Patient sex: F
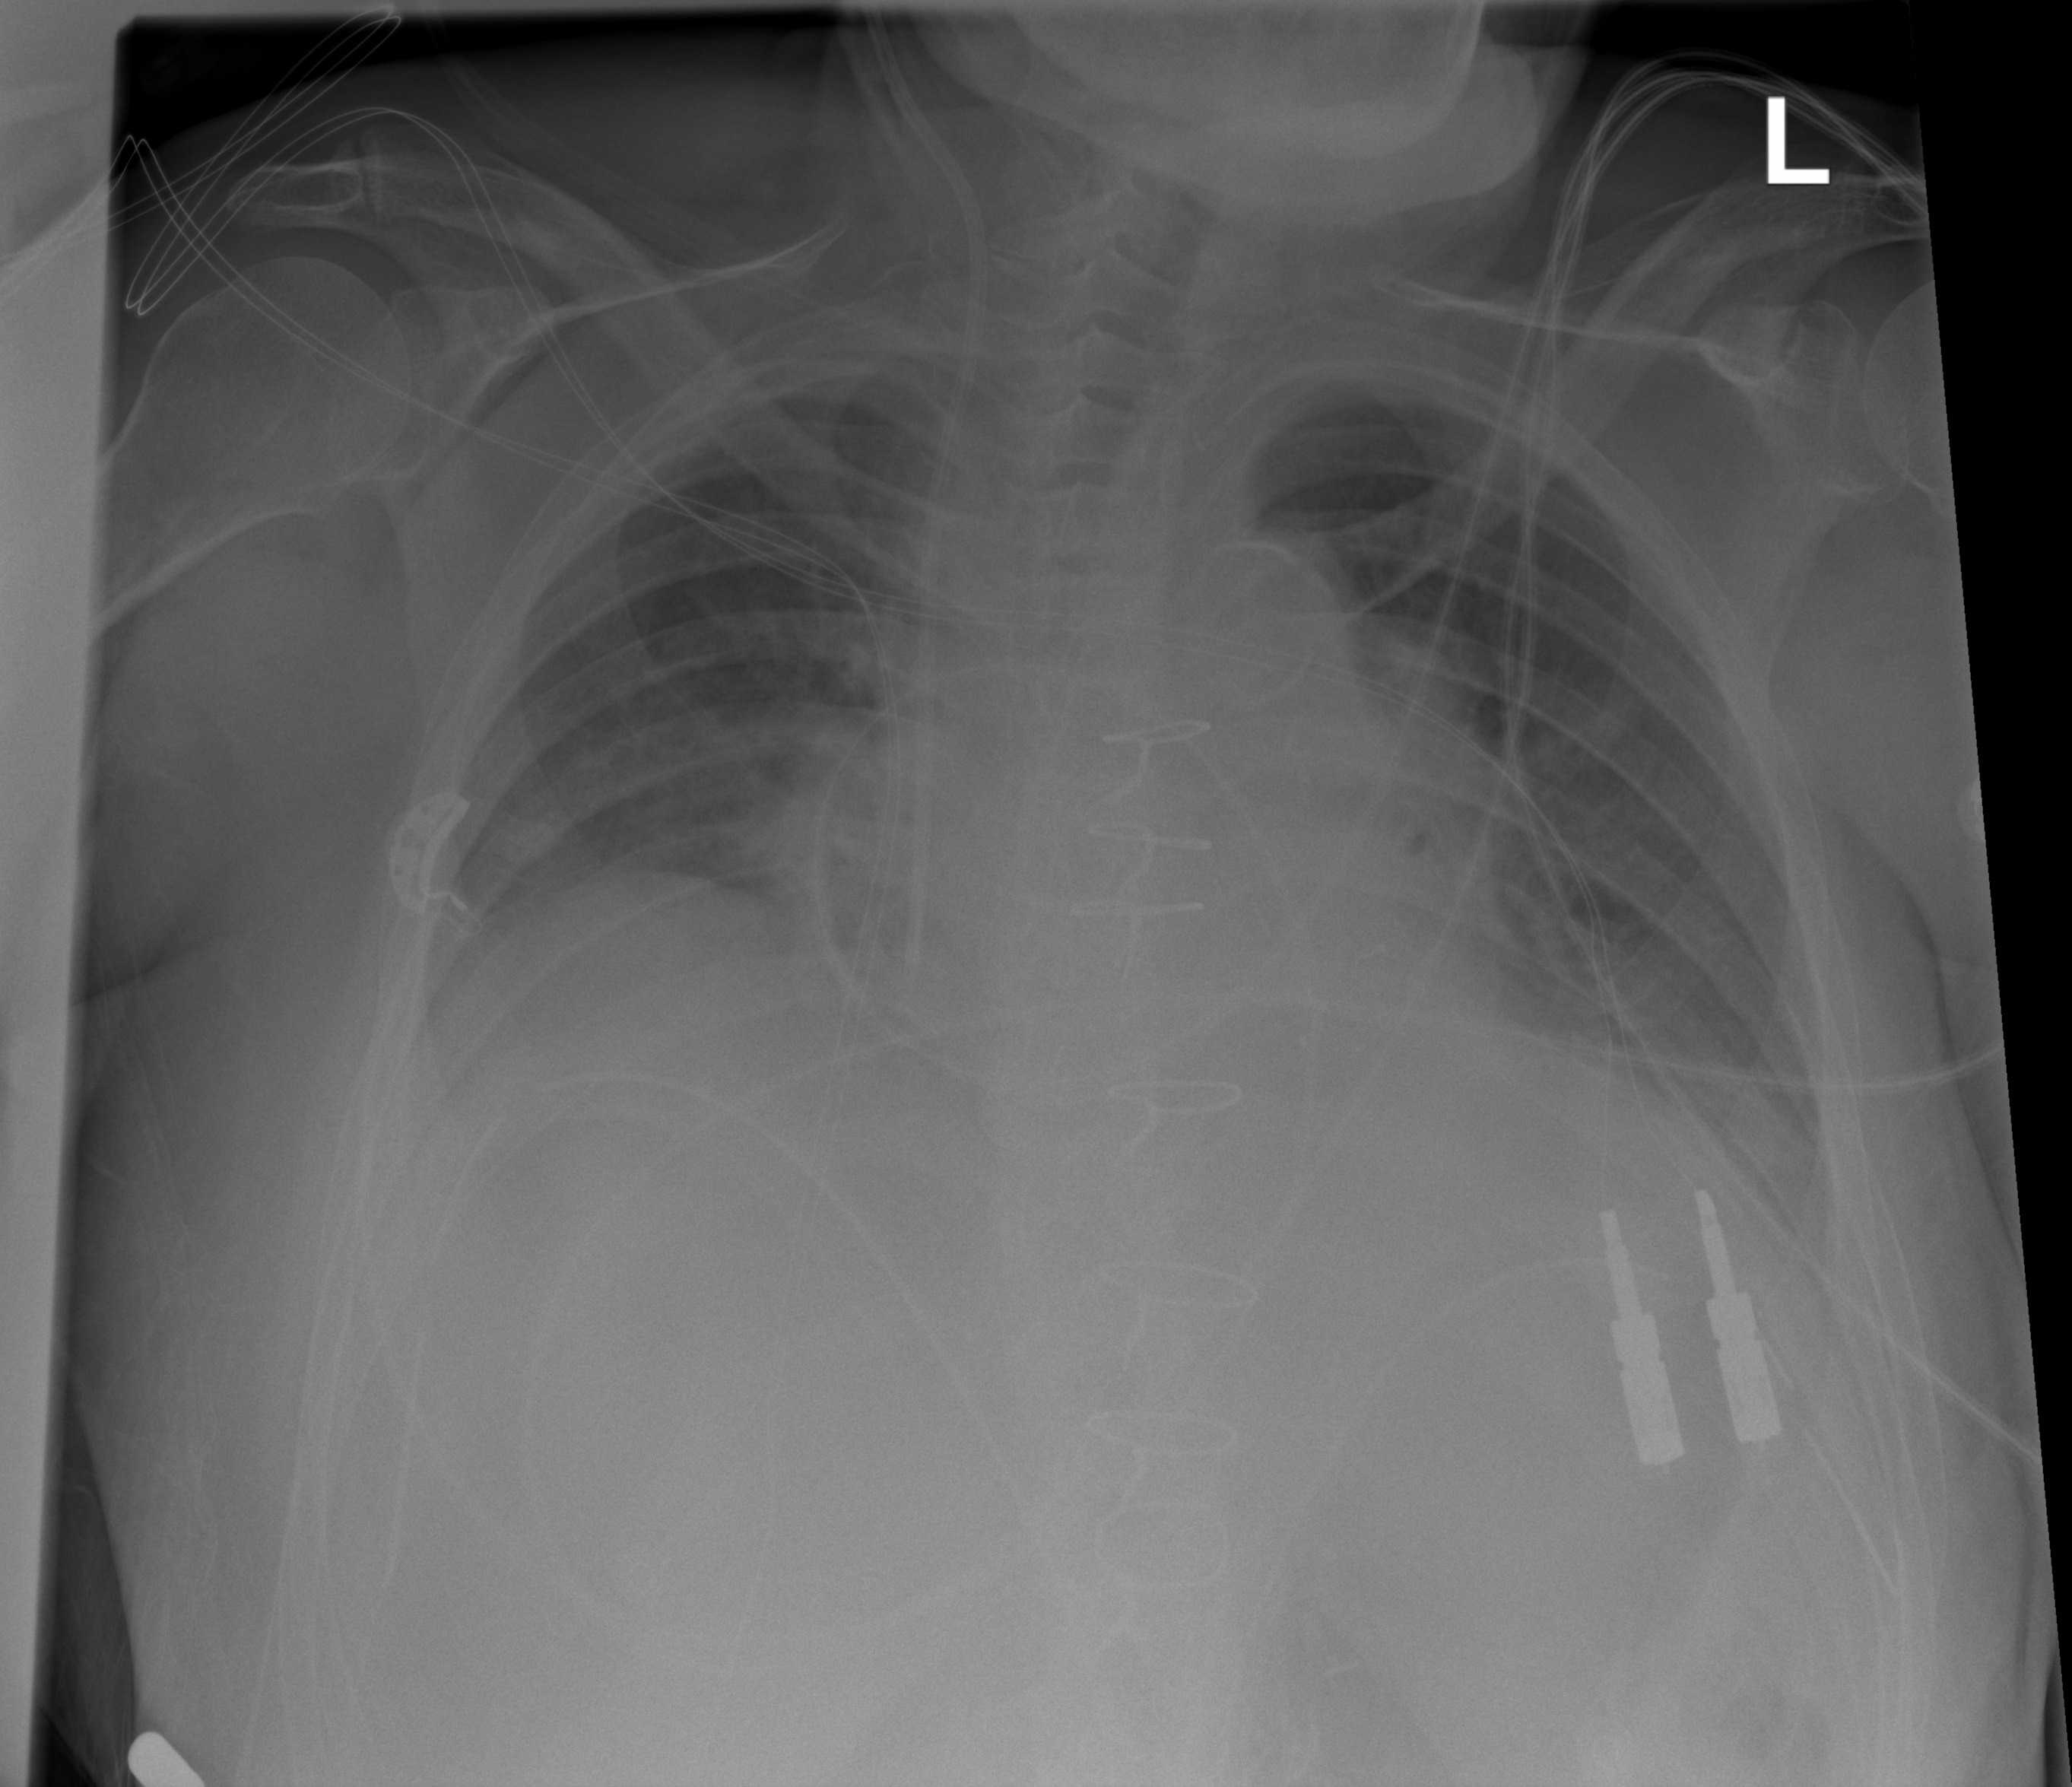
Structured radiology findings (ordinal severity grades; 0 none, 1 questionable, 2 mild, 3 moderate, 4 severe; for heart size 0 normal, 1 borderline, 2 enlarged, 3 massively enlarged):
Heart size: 1
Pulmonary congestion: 2
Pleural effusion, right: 2
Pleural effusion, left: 2
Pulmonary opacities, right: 0
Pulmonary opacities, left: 0
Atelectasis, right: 0
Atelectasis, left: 2